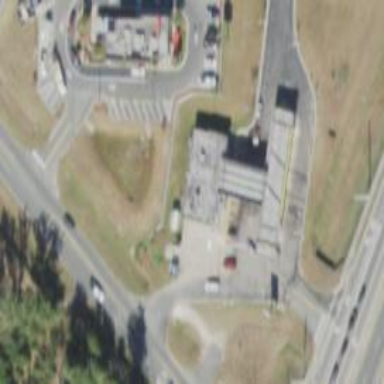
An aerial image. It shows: Convenience shop.